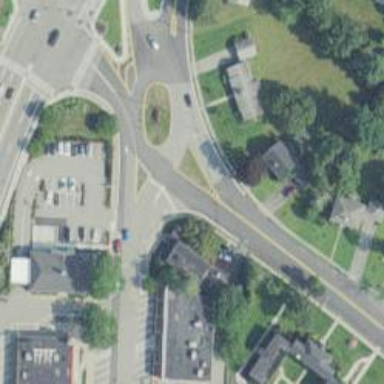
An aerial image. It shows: Tertiary road with asphalt surface leading to roundabout.